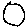
Label: circle